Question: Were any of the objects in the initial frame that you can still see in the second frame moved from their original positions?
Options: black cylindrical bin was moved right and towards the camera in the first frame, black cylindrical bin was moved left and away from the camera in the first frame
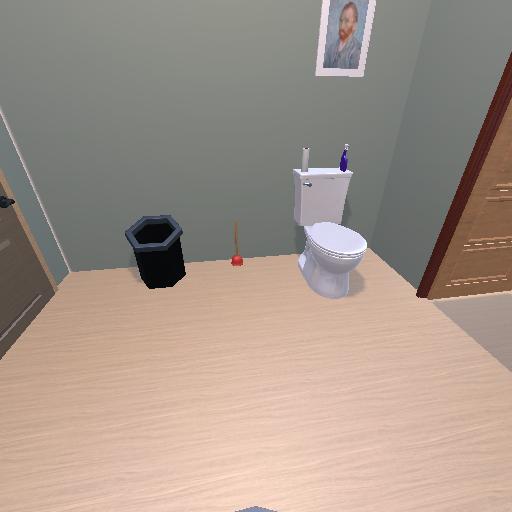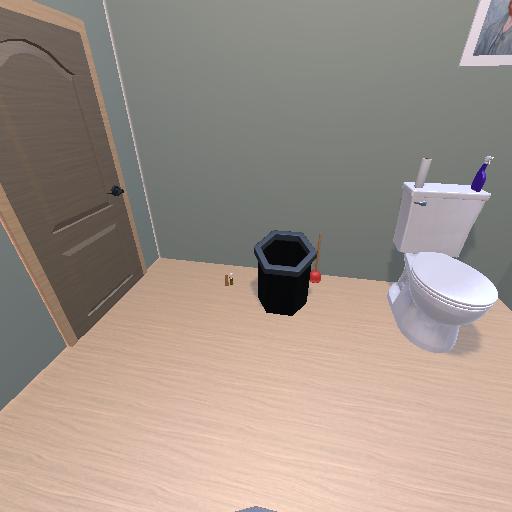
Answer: black cylindrical bin was moved right and towards the camera in the first frame